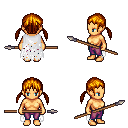
a pixel art fantasy rpg character, female body template, human, tanned skin, white tattered cape, magenta pants, dark blonde twin-tailed hairstyle, spear, four views (front, back, left, right), 2x2 character sprite sheet, small pixel art, hard edges, no anti-aliasing